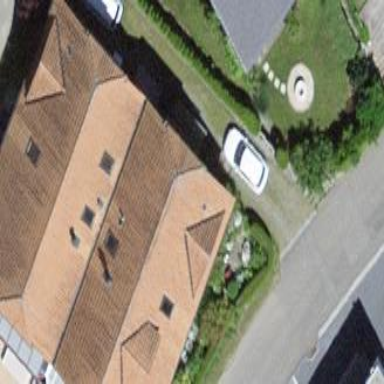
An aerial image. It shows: Residential building with half-hipped roof shape.